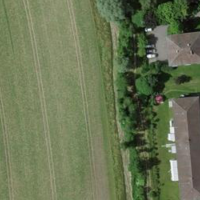
EUNIS habitat code: 52
Species observed at this site:
Alnus glutinosa